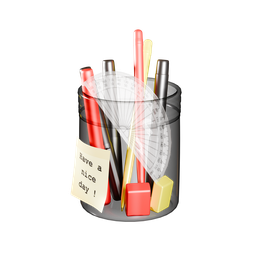
Label: tools